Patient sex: M
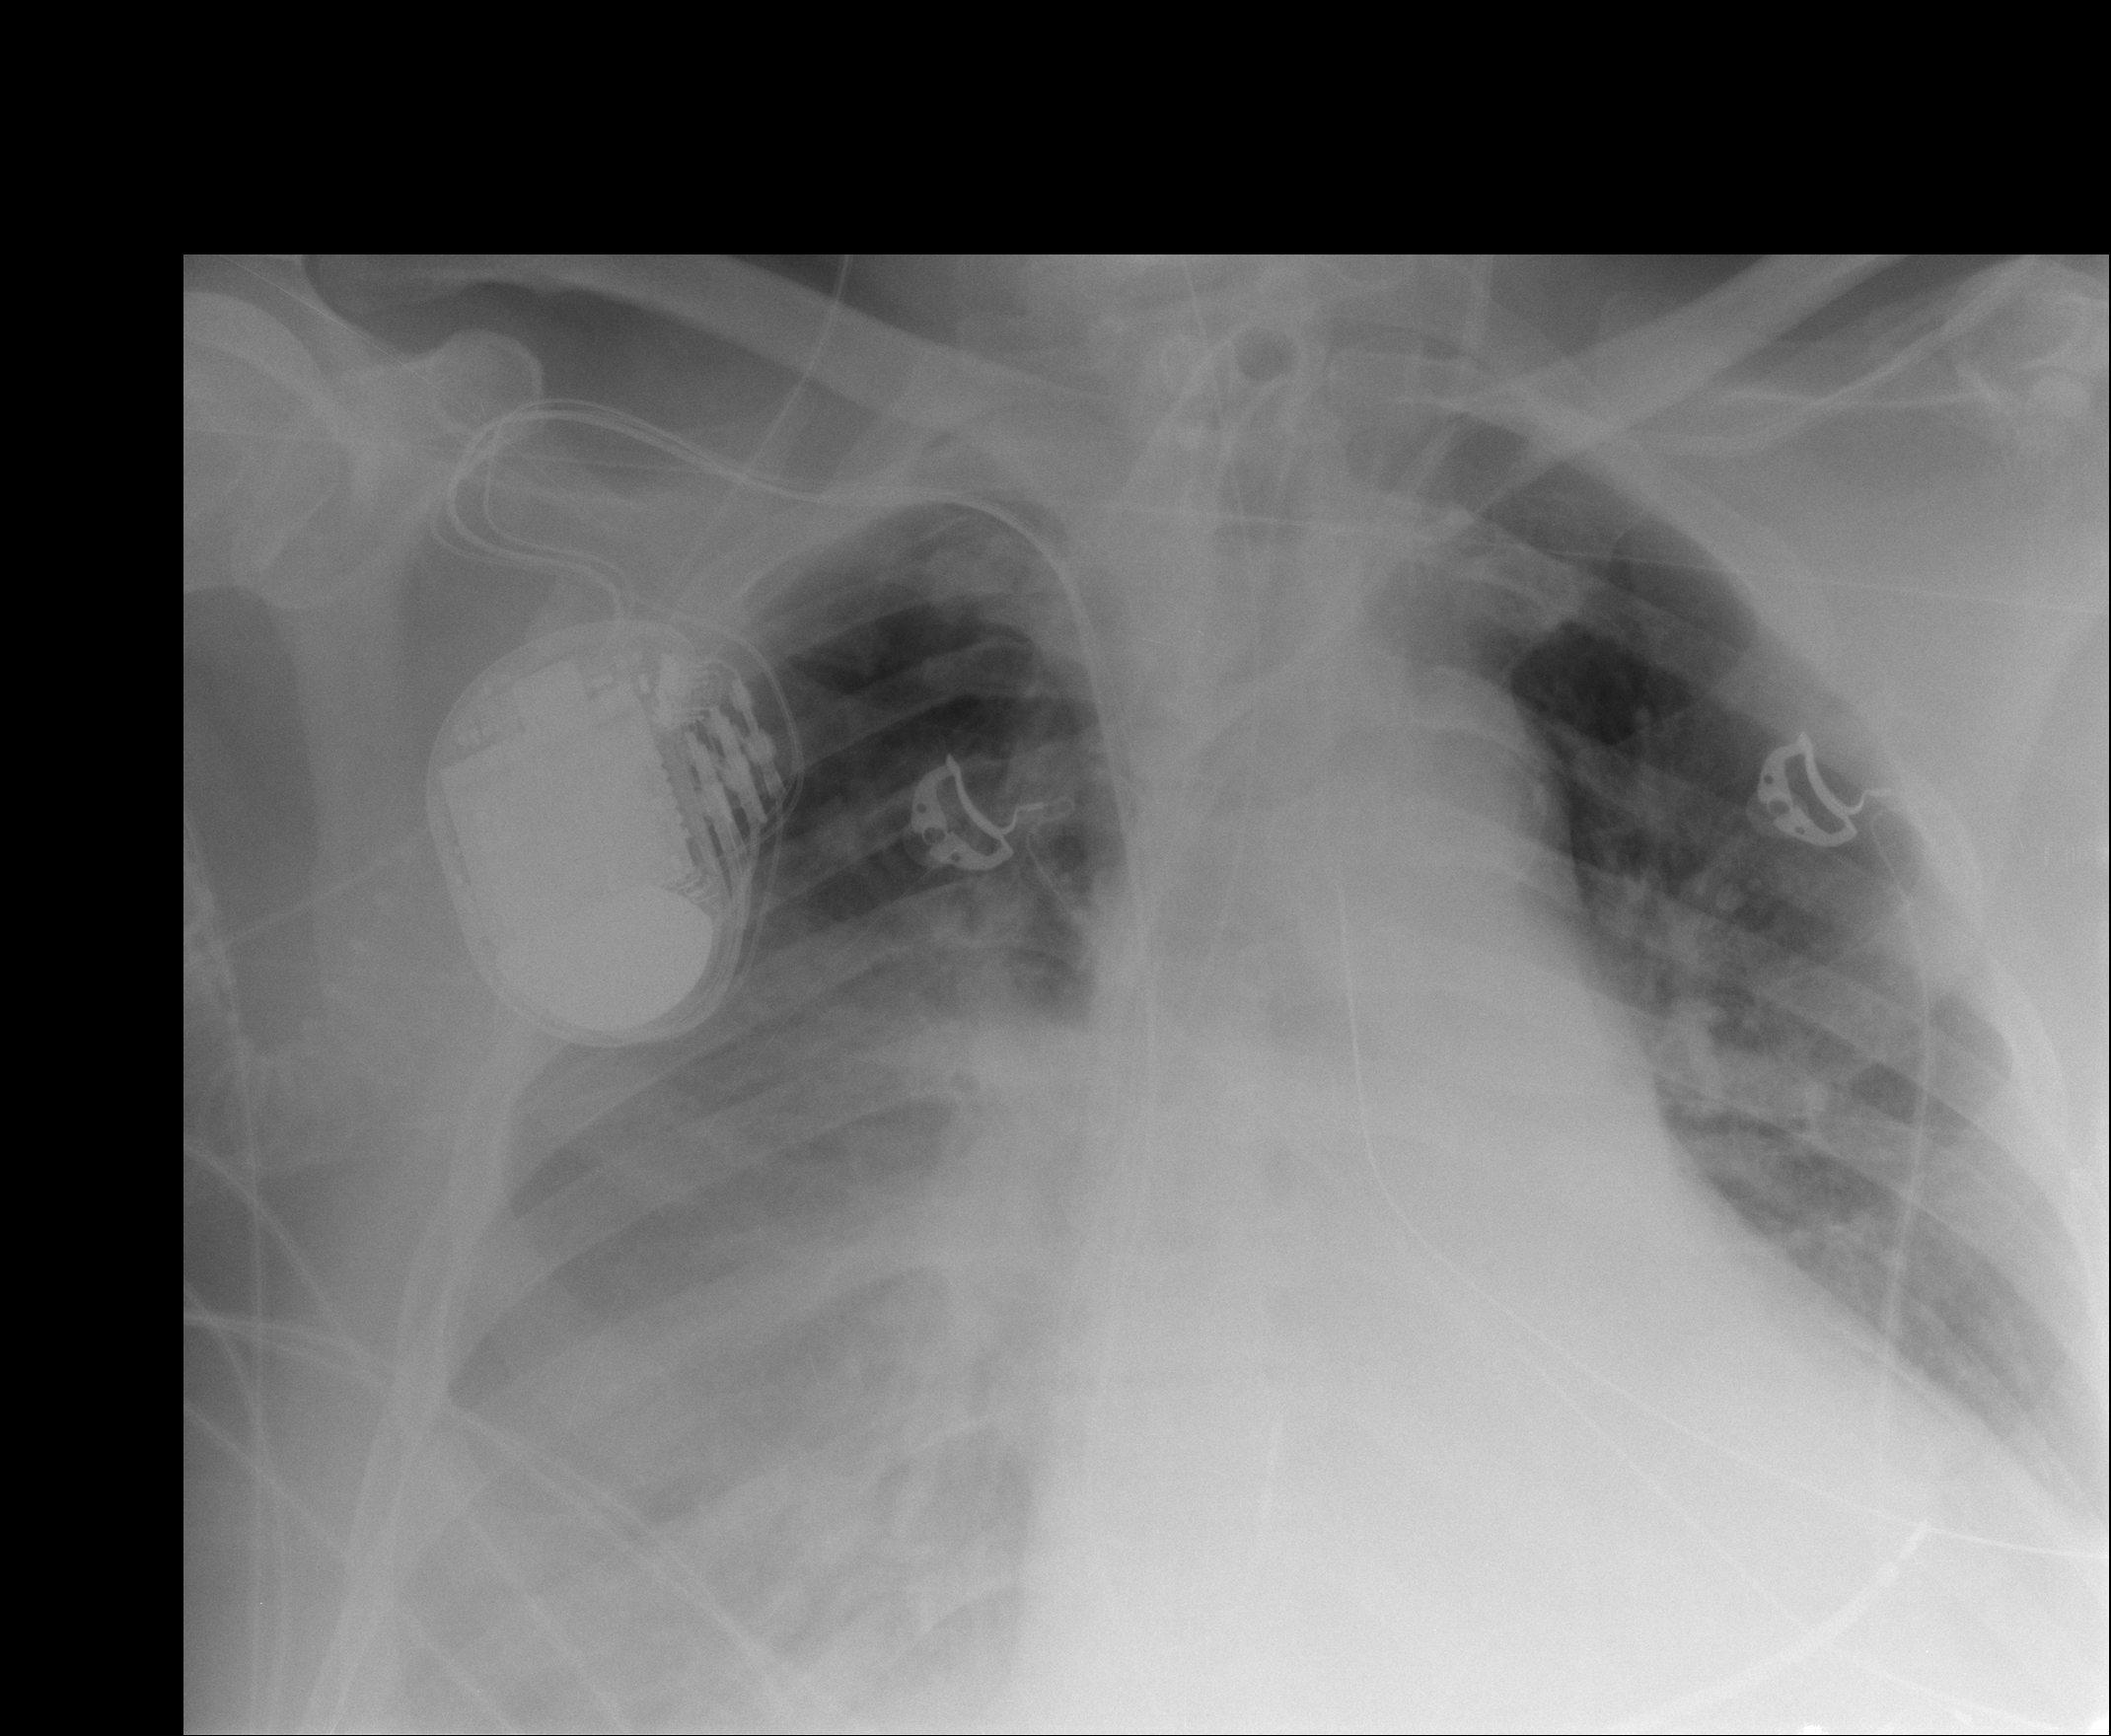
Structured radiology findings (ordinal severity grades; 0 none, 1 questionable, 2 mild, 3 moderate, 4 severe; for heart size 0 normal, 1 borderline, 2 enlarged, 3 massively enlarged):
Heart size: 2
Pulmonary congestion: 2
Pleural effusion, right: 3
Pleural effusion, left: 0
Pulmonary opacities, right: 0
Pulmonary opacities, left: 0
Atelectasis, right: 3
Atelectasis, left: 2